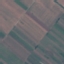
Land use / land cover: AnnualCrop